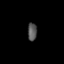
Tissue: lung
Cell type: Endothelial cells
Senescence score: 0.5441
Nuclear area (px): 158
Mean DAPI intensity: 86.348